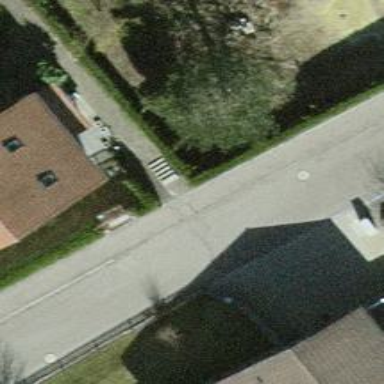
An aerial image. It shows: Residential road with asphalt surface and sidewalk on the left.